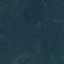
Land use / land cover: Forest